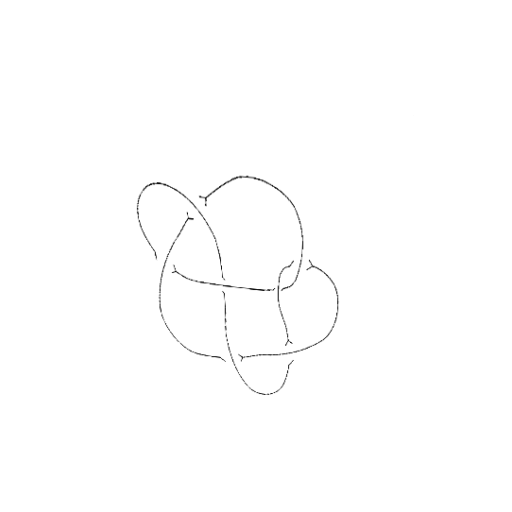
Crossing number: 7